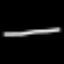
Label: line